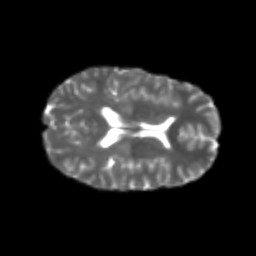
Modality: T2w
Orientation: axial
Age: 24
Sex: female
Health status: healthy
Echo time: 0.074 s